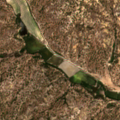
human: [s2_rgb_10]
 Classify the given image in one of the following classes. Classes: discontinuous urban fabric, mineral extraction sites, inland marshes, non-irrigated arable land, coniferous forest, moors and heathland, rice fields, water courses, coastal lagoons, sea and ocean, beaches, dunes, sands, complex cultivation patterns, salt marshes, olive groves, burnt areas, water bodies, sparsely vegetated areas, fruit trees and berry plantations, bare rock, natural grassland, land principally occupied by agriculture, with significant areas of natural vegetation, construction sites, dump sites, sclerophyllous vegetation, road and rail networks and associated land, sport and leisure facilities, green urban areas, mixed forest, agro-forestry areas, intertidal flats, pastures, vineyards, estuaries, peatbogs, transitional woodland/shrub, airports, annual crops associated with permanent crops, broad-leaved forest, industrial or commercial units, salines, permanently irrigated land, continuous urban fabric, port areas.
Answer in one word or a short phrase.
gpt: rice fields, broad-leaved forest